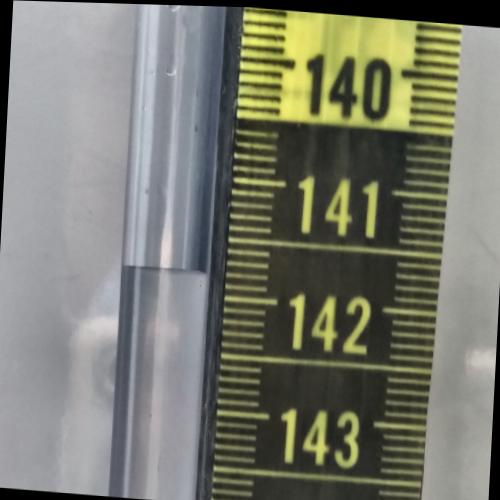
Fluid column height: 141.8 cm